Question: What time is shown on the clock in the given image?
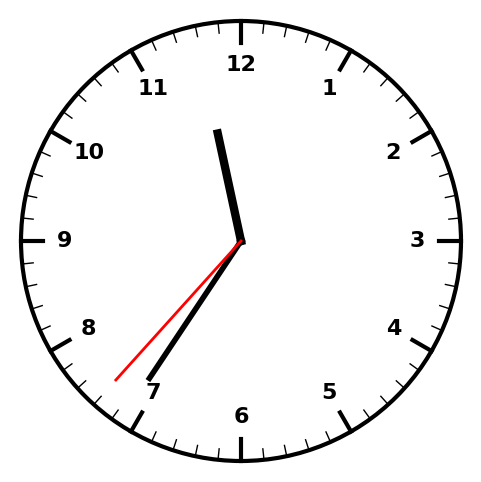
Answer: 11:35:37